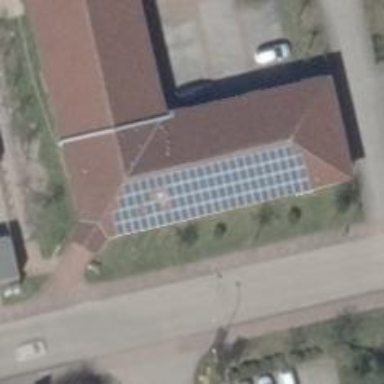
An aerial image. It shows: Solar photovoltaic panel generator.